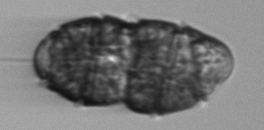
Label: Margalefidinium